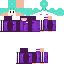
A female human skin with medium skin, wearing blonde long hair dressed in a blue hoodie and black pants, featuring a closed mouth.